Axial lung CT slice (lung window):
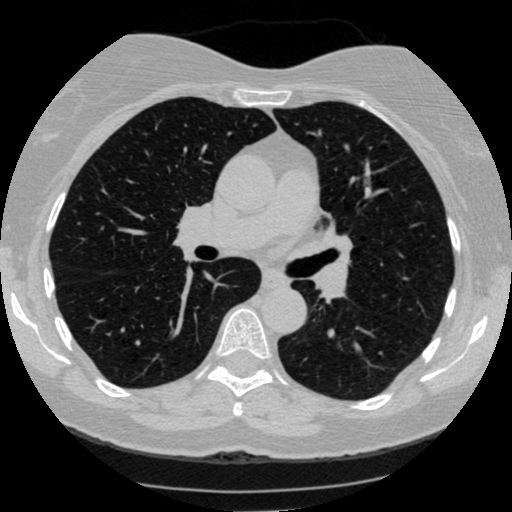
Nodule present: no